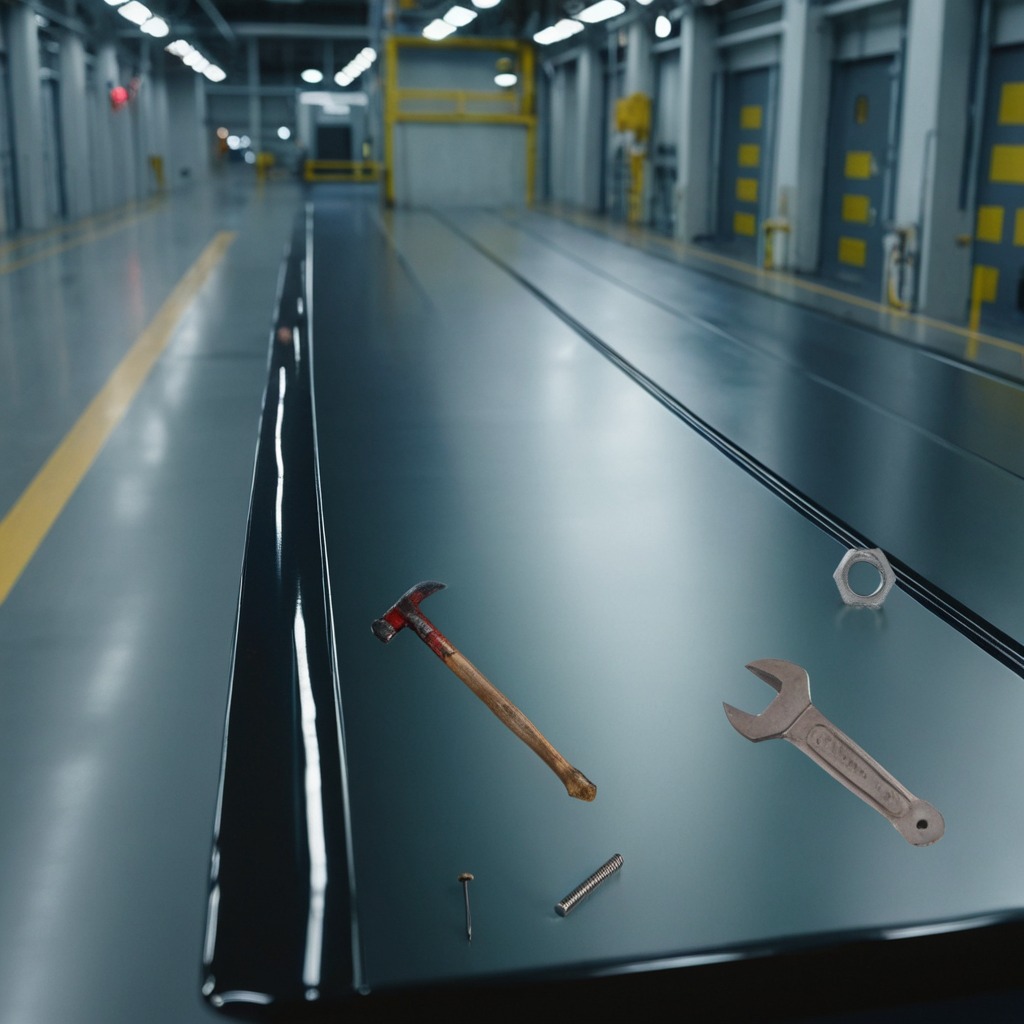
A hammer, an iron nail, a coiled metal spring, a metal nut, and a wrench are lying on a high-gloss table in a ship maintenance bay industrial lighting.